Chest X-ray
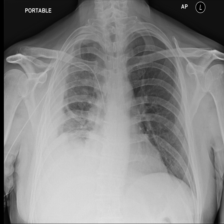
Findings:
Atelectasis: negative
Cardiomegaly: negative
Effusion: negative
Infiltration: negative
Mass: positive
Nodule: negative
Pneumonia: negative
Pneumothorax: negative
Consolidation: negative
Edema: negative
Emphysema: negative
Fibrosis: negative
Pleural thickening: positive
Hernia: negative